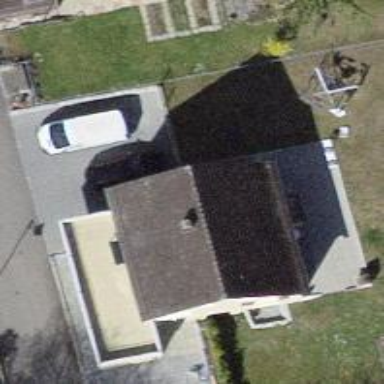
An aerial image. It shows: Residential building.